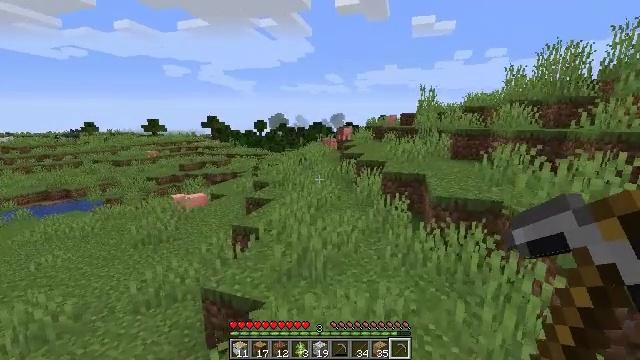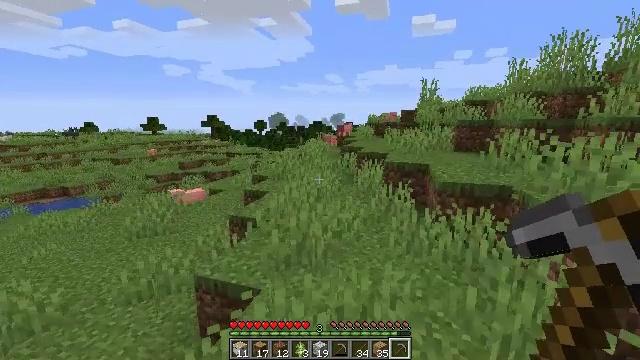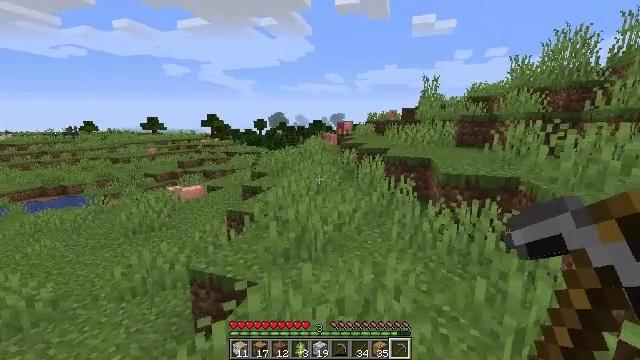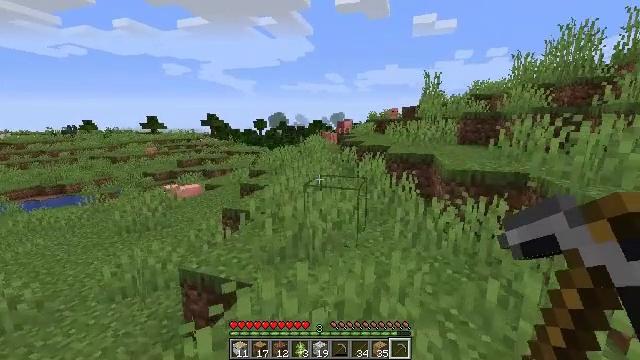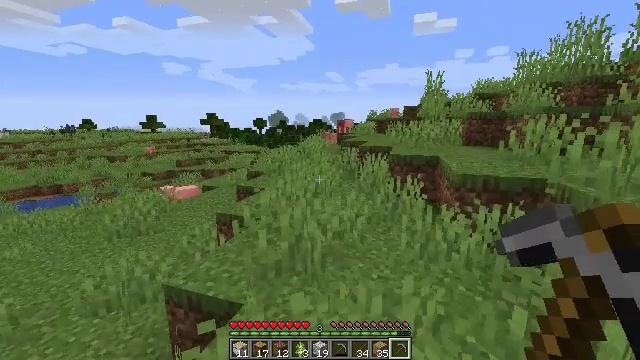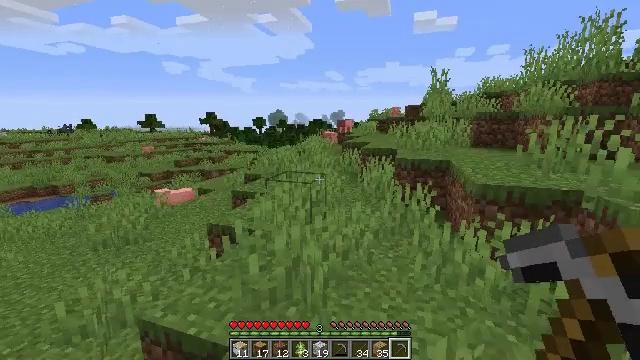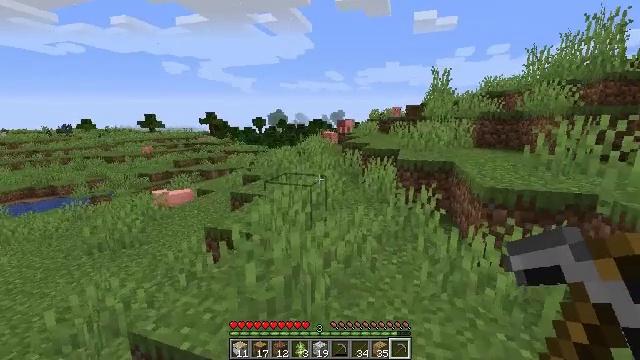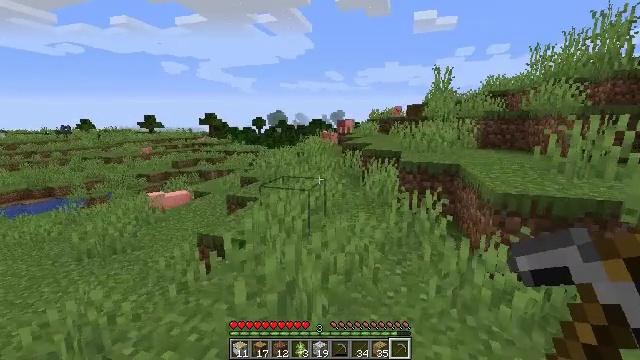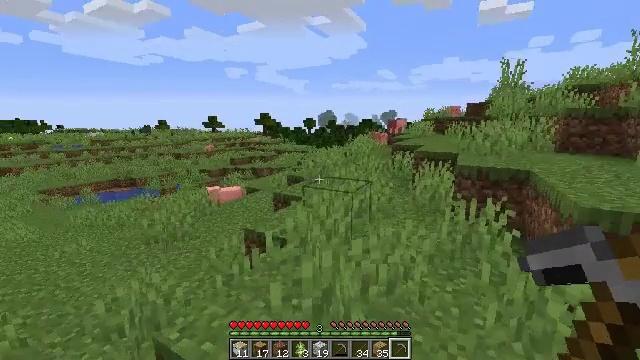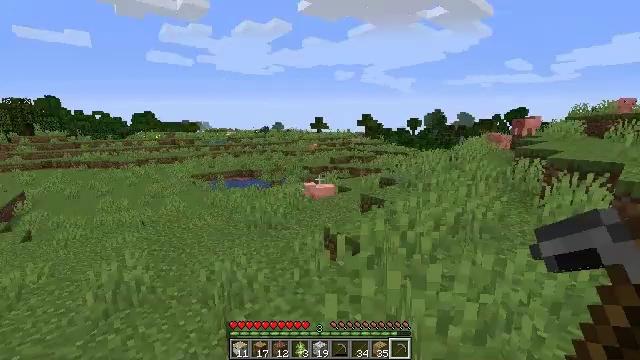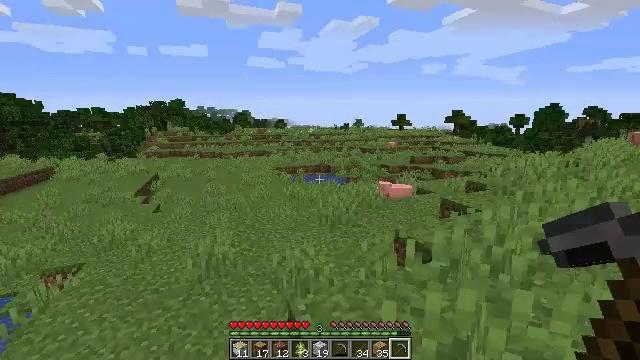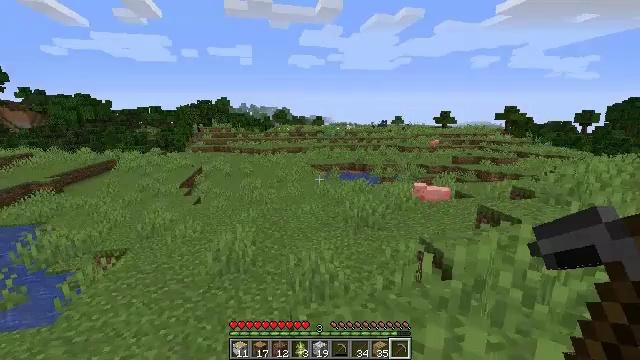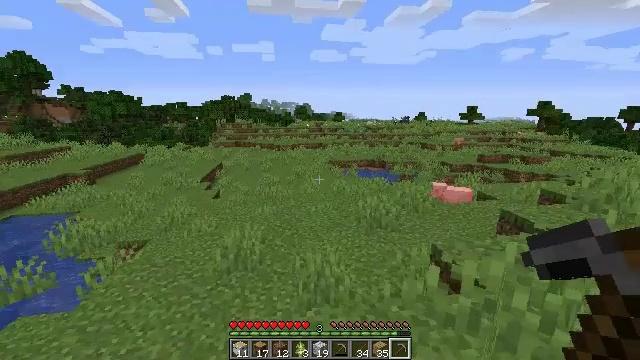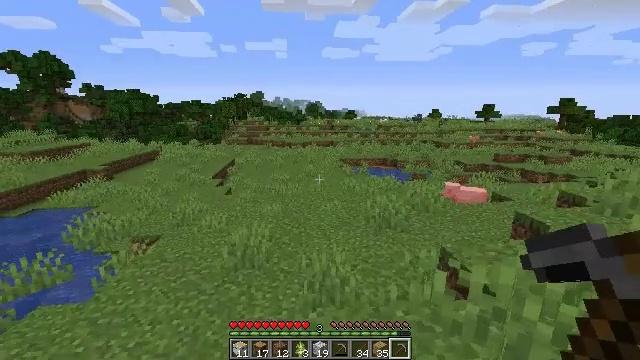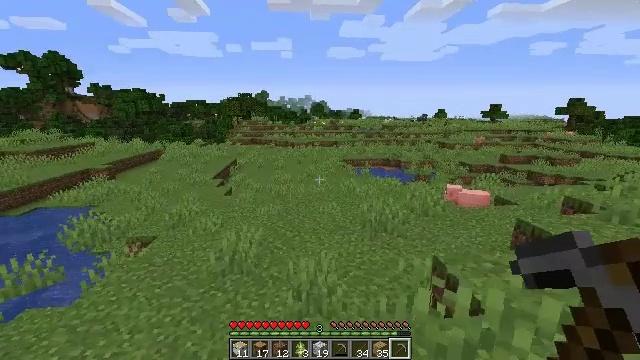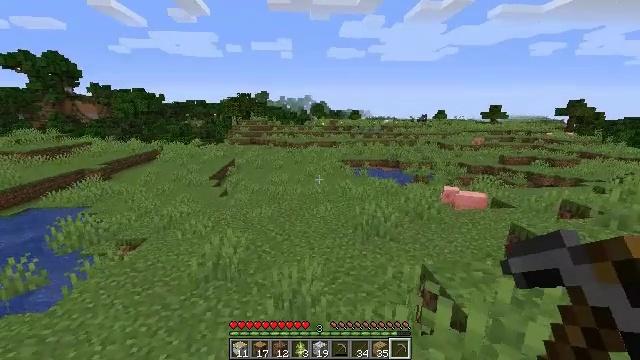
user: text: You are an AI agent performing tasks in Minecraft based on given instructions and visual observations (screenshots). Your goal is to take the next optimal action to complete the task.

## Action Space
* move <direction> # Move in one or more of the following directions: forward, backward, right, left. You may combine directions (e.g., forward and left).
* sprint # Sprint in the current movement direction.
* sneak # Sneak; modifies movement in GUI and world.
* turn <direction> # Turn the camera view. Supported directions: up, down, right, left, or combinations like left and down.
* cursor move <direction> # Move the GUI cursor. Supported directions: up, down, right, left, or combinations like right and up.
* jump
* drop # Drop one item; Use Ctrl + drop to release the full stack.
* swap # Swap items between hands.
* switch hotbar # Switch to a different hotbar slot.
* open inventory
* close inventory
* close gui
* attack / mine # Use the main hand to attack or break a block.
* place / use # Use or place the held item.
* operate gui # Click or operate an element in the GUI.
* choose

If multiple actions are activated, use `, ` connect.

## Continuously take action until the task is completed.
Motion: motion action
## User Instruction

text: Break the azure bluet to pick it up.
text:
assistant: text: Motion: move forward
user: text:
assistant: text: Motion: move forward
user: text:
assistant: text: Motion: move forward
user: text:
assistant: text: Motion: move forward
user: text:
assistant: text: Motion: move forward
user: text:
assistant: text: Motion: move forward
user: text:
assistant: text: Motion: move forward and move right
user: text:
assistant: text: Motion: move forward and move right, turn left
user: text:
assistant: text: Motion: move forward and move right, turn left
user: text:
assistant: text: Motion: move forward and move right, turn left
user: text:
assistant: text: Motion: move forward and move right, turn left
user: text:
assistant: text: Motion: move forward and move right, turn left
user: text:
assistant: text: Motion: move forward and move right, turn left
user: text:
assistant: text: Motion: move forward and move right, turn left
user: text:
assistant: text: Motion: move forward and move right
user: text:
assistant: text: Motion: move forward and move right
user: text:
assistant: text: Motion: move forward and move right
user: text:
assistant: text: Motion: move forward and move right
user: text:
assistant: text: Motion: move forward and move right
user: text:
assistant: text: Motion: move forward and move right
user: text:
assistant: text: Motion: move forward and move right
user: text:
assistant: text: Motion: move forward and move right
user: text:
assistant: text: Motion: move forward and move right
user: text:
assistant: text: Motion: move forward and move right
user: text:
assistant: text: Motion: move forward and move right
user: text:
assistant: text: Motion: move forward and move right
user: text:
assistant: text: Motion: move forward and move right
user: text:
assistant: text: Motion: move forward and move right, turn right
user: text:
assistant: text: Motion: move forward and move right, turn right
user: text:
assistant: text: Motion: move forward and move right, turn right